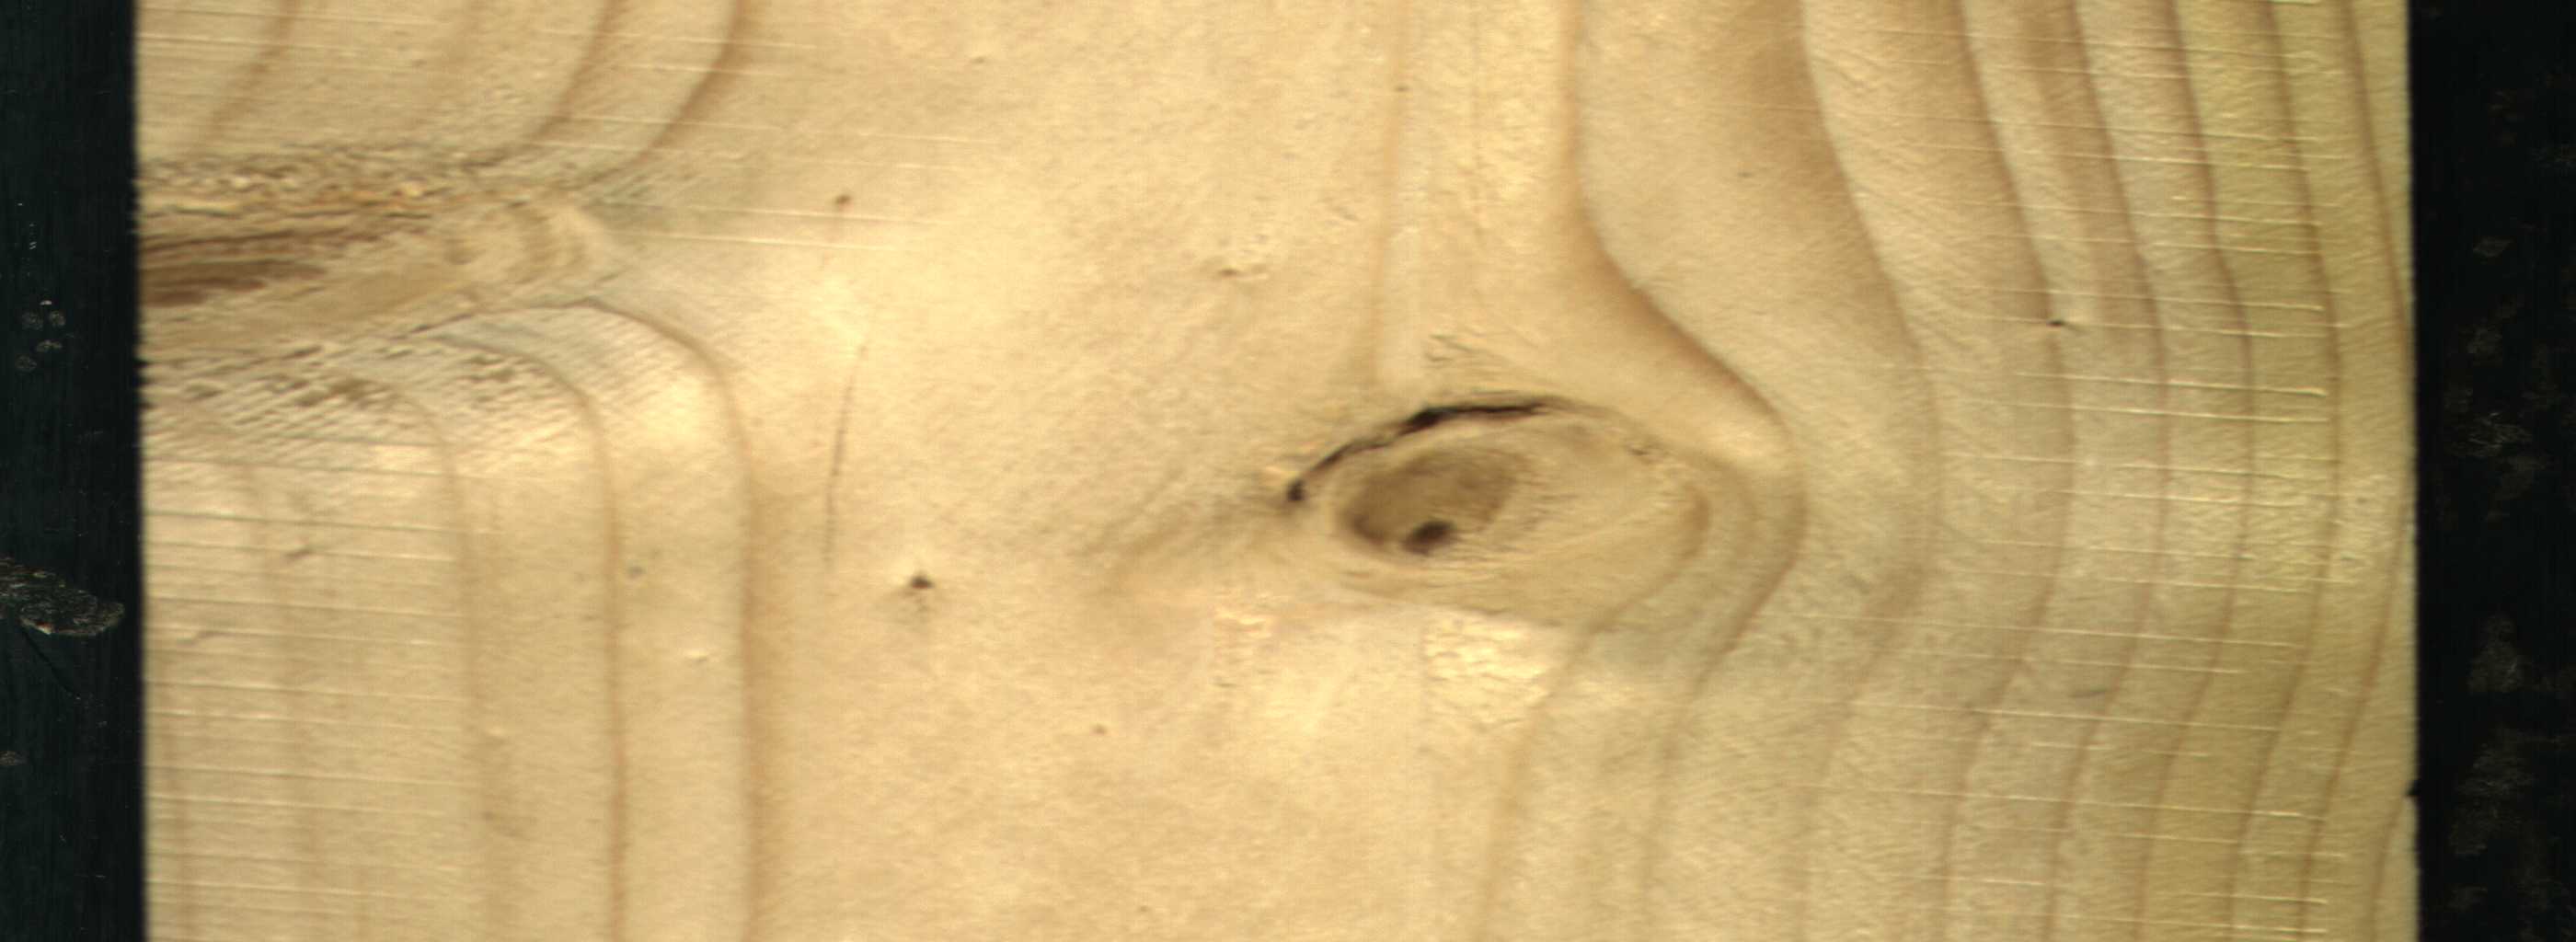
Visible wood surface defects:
resin
Dead_Knot
Live_Knot